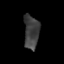
Tissue: lung
Cell type: T cells
Senescence score: 0.1689
Nuclear area (px): 496
Mean DAPI intensity: 63.204